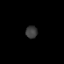
Tissue: prostate
Cell type: B cells
Senescence score: 0.755
Nuclear area (px): 144
Mean DAPI intensity: 59.069